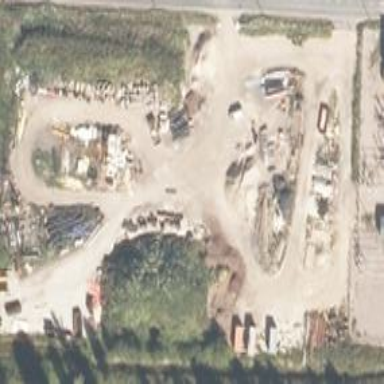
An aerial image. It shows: Scrap yard located in industrial area.